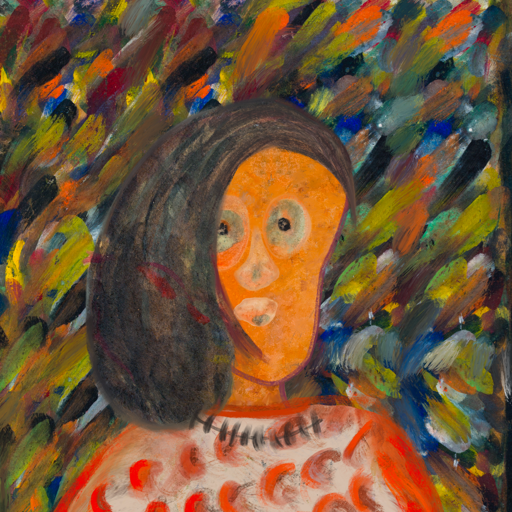
Background: An_Impression, Head And Neck Front: Hypocrite, Face Front: Childish, Bust: Rupkatha, Hair Front: Gypsy_Mother, Head Accessory: Blank, Second Necklace: Blank, Necklace: In_The_Sun, Baby: Blank